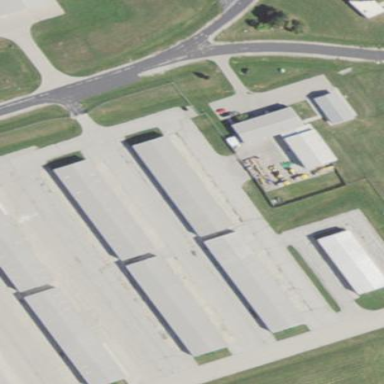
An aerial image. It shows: Building designed as airport hangar.